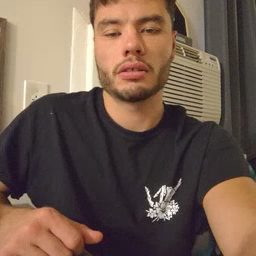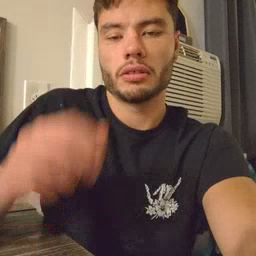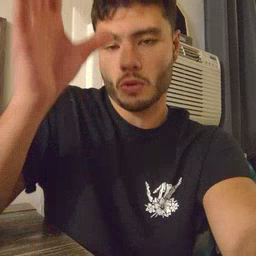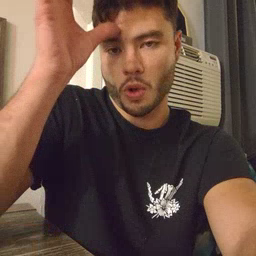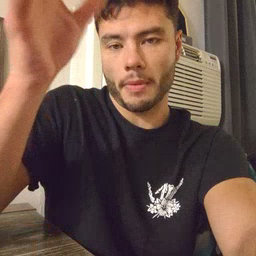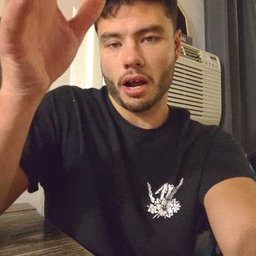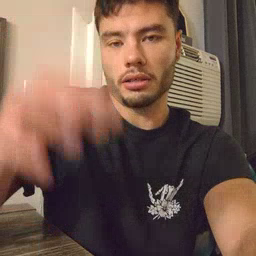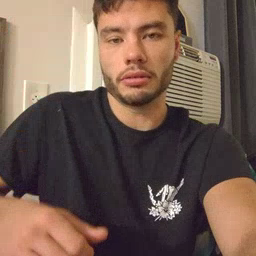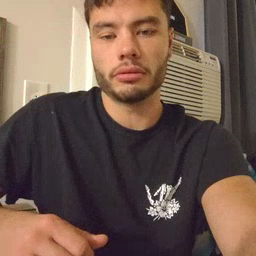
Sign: grandpa